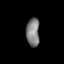
Tissue: lung
Cell type: Endothelial cells
Senescence score: 0.5453
Nuclear area (px): 371
Mean DAPI intensity: 125.725